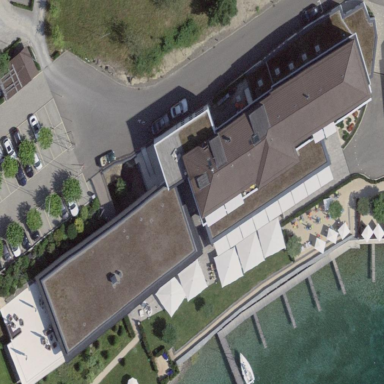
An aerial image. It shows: Hotel building.